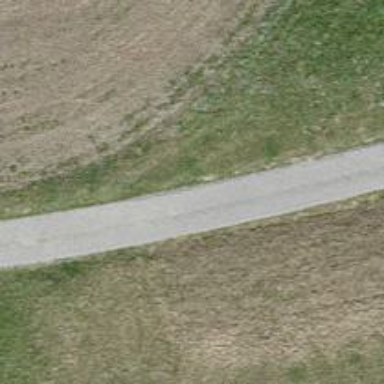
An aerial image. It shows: Well-maintained track road with grade 1 tracktype.